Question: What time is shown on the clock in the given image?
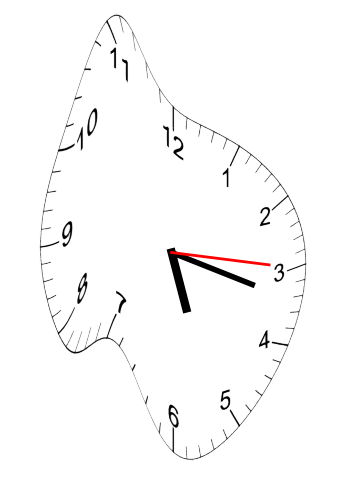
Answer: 05:17:15